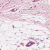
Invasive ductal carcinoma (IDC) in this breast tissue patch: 0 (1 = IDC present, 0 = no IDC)